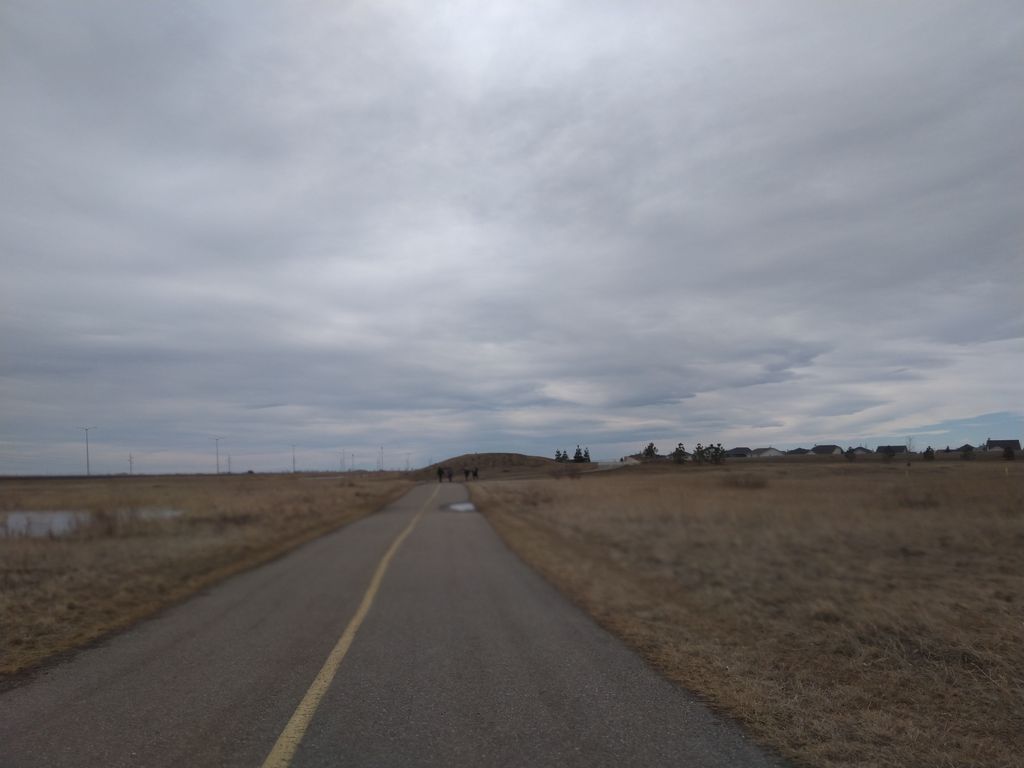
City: calgary